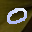
Label: 0